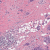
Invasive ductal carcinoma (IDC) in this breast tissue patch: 1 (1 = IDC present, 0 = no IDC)